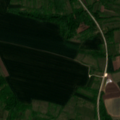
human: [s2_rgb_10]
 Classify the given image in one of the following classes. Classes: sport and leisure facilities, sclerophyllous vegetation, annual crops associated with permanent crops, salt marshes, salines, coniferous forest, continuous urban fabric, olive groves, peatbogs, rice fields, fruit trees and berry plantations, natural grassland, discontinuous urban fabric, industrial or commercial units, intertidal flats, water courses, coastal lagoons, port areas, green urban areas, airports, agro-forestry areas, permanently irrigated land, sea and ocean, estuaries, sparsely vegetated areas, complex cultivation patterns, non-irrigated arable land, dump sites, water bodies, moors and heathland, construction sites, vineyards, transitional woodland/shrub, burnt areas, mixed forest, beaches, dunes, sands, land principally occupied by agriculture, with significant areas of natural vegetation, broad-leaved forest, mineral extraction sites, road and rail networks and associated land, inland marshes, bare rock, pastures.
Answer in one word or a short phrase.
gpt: non-irrigated arable land, fruit trees and berry plantations, pastures, complex cultivation patterns, land principally occupied by agriculture, with significant areas of natural vegetation, broad-leaved forest, transitional woodland/shrub